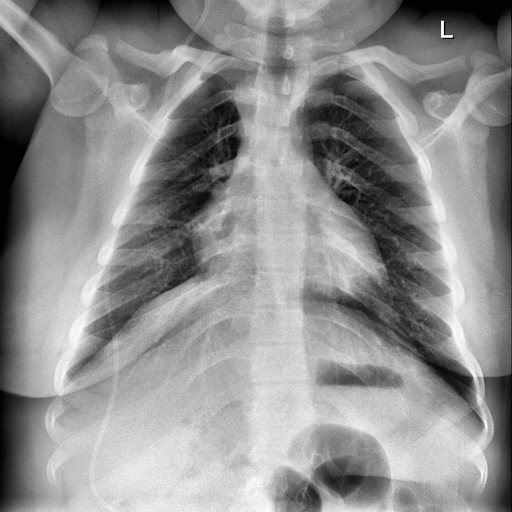
Finding: NORMAL